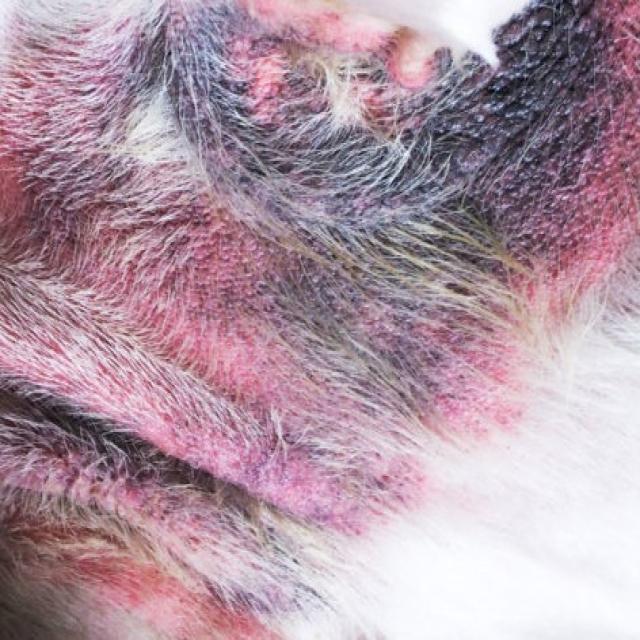
Canine fungal skin infection — characterized by alopecia, scaling, crusting, and circular lesions. Common agents include Malassezia and Candida species.